【题型】解答题　【知识点】解析几何　【难度】medium
如图1，已知椭圆$\Gamma$的方程为$\dfrac{x^2}{a^2} + \dfrac{y^2}{b^2} = 1\ (a > b > 0)$和椭圆$\tau: \dfrac{x^2}{4} + \dfrac{y^2}{2} = 1$，其中$A,B$分别是椭圆$\tau$的左右顶点。

(1) 若$A,B$恰好为椭圆$\Gamma$的两个焦点，椭圆$\Gamma$和椭圆$\tau$有相同的离心率，求椭圆$\Gamma$的方程；

\vspace{0.5em}
(2) 如图2，若椭圆$\Gamma$的方程为$\dfrac{x^2}{8} + \dfrac{y^2}{4} = 1$。$P$是椭圆$\tau$上一点，射线$AP,BP$分别交椭圆$\Gamma$于$M,N$，连接$AN,BM$（$P,M,N$均在$x$轴上方）。求证：$NB,MA$斜率之积$k_{NB} \cdot k_{MA}$为定值，求出这个定值；

\vspace{0.5em}
(3) 在（2）的条件下，若$AN \parallel BM$，且两条平行线的斜率为$k(k > 0)$，求正数$k$的值。
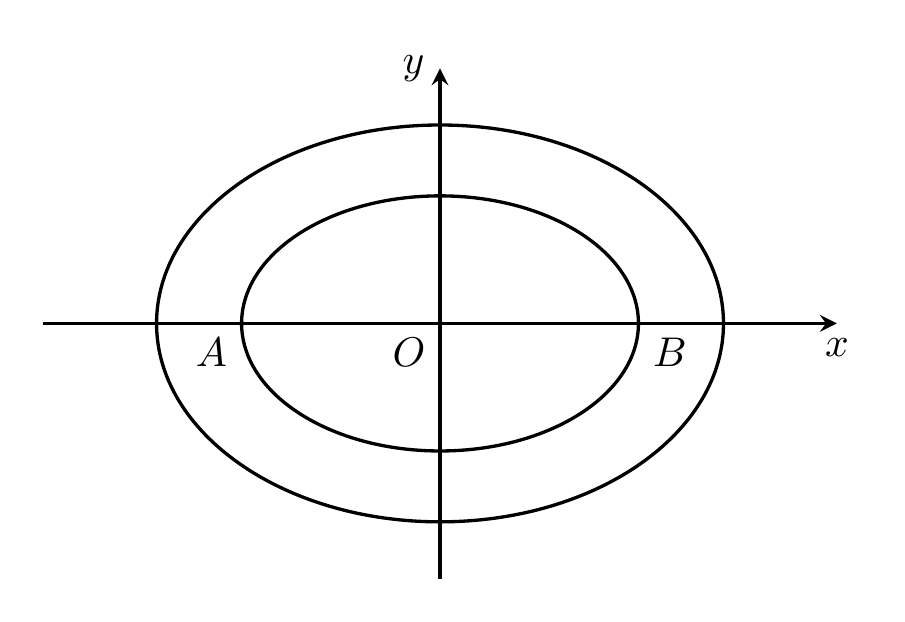
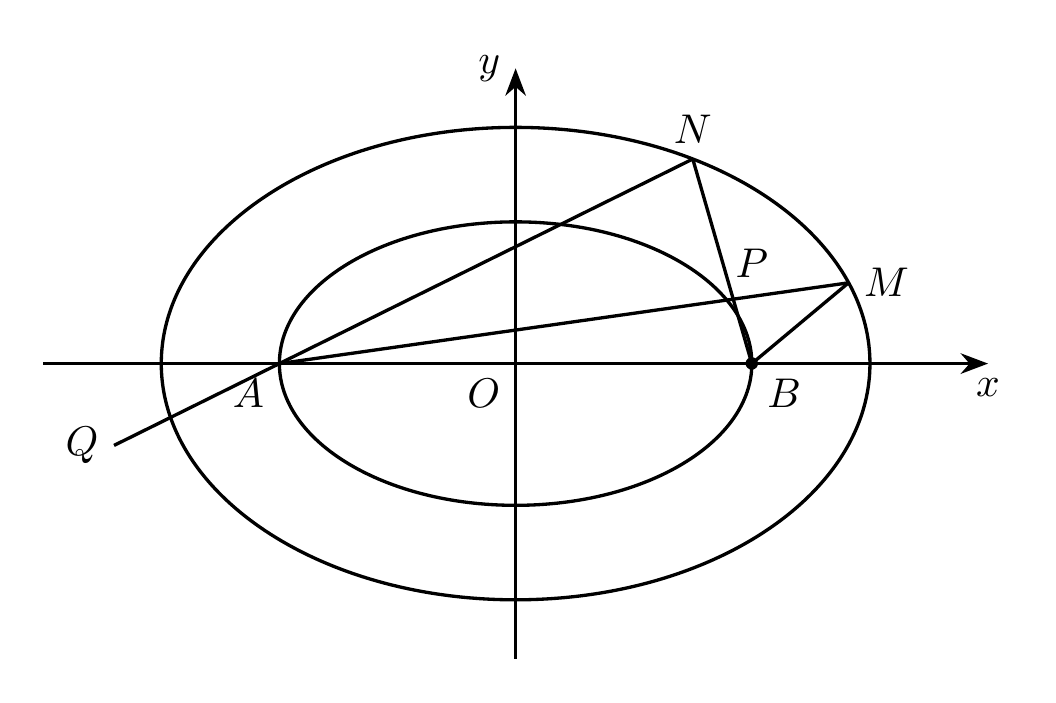
【解答】
\textbf{【答案】}
\vspace{0.5em}
(1) $\boldsymbol{\dfrac{x^2}{8} + \dfrac{y^2}{4} = 1}$

\vspace{0.5em}
(2) 证明见解析，定值为$\boldsymbol{-\dfrac{1}{2}}$

\vspace{0.5em}
(3) $\boldsymbol{\dfrac{\sqrt{6}}{6}}$

\vspace{1.5em}
% 分析部分
\textbf{【分析】}
\vspace{0.5em}
(1) 根据椭圆顶点坐标、焦点坐标、离心率和$a,b,c$的关系直接求解即可；

\vspace{0.5em}
(2) 设$P(x_0,y_0)(y_0 > 0)$，利用两点连线斜率公式表示出$k_{NB} \cdot k_{MA}$，结合$P$在椭圆上直接化简整理即可；

\vspace{0.5em}
(3) 设直线$AN$与椭圆$\Gamma$交于另一点$Q$，知$Q,M$关于坐标原点对称，将直线$AN$方程与椭圆方程联立可得韦达定理的结论，利用$k_{NB} \cdot k_{MA} = -\dfrac{1}{2}$可构造方程求得结果。

\vspace{1.5em}
% 详解部分
\textbf{【详解】}
\vspace{0.5em}
(1) 由$\tau: \dfrac{x^2}{4} + \dfrac{y^2}{2} = 1$得：$A(-2,0)$，$B(2,0)$，且$\tau$的离心率为$\dfrac{\sqrt{2}}{2}$；

$\because A,B$恰为$\Gamma$的两个焦点，即椭圆$\Gamma$的半焦距$c = 2$，

又椭圆$\Gamma$的离心率$e = \dfrac{c}{a} = \dfrac{2}{a} = \dfrac{\sqrt{2}}{2}$，$\therefore a = 2\sqrt{2}$，$\therefore b^2 = a^2 - c^2 = 4$，

$\therefore$椭圆$\Gamma$的方程为：$\dfrac{x^2}{8} + \dfrac{y^2}{4} = 1$。

\vspace{1em}
(2) 设$P(x_0,y_0)(y_0 > 0)$，则$\dfrac{x_0^2}{4} + \dfrac{y_0^2}{2} = 1$，即$y_0^2 = 2 - \dfrac{x_0^2}{2}$，

$\therefore k_{NB} = k_{PB} = \dfrac{y_0}{x_0 - 2}$，$k_{MA} = k_{PA} = \dfrac{y_0}{x_0 + 2}$，

$\therefore k_{NB} \cdot k_{MA} = \dfrac{y_0^2}{x_0^2 - 4} = \dfrac{2 - \dfrac{x_0^2}{2}}{x_0^2 - 4} = \dfrac{4 - x_0^2}{2(x_0^2 - 4)} = -\dfrac{1}{2}$，

$\therefore k_{NB} \cdot k_{MA}$为定值，定值为$-\dfrac{1}{2}$。

\vspace{1em}
(3)

\centering
\par
\raggedright  % 恢复左对齐
设直线$AN: y = k(x + 2)$，$N(x_1,y_1)$，$Q(x_2,y_2)$（$Q$为直线$AN$与$\Gamma$的另一交点），则$M(-x_2,-y_2)$（椭圆对称性），

由$\begin{cases} y = k(x + 2) \\ \dfrac{x^2}{8} + \dfrac{y^2}{4} = 1 \end{cases}$得：$(1 + 2k^2)x^2 + 8k^2x + 8k^2 - 8 = 0$，

$\Delta = 64k^4 - 4(1 + 2k^2)(8k^2 - 8) = 32k^2 + 32 > 0$恒成立，

$\therefore x_1 + x_2 = -\dfrac{8k^2}{1 + 2k^2}$，$x_1x_2 = \dfrac{8k^2 - 8}{1 + 2k^2}$，

$y_1y_2 = k^2(x_1 + 2)(x_2 + 2) = k^2\left[x_1x_2 + 2(x_1 + x_2) + 4\right] = -\dfrac{4k^2}{1 + 2k^2}$，

由（2）知$k_{NB} \cdot k_{MA} = -\dfrac{1}{2}$，即：

$\dfrac{y_1}{x_1 - 2} \cdot \dfrac{-y_2}{-x_2 + 2} = \dfrac{y_1y_2}{x_1x_2 - 2(x_1 + x_2) + 4} = \dfrac{-\dfrac{4k^2}{1 + 2k^2}}{\dfrac{8k^2 - 8 + 16k^2 + 4 + 8k^2}{1 + 2k^2}} = \dfrac{-k^2}{8k^2 - 1} = -\dfrac{1}{2}$，

解得$k^2 = \dfrac{1}{6}$，又$k > 0$，$\therefore k = \dfrac{\sqrt{6}}{6}$。

\vspace{1.5em}
% 点睛部分
\textbf{【点睛】} 关键点点睛：本题考查椭圆中的定值、参数值的求解问题；本题第三问求解的关键是能够通过椭圆的对称性将问题转化为一条直线与椭圆的交点问题，进而根据已知等量关系，利用韦达定理来进行求解。
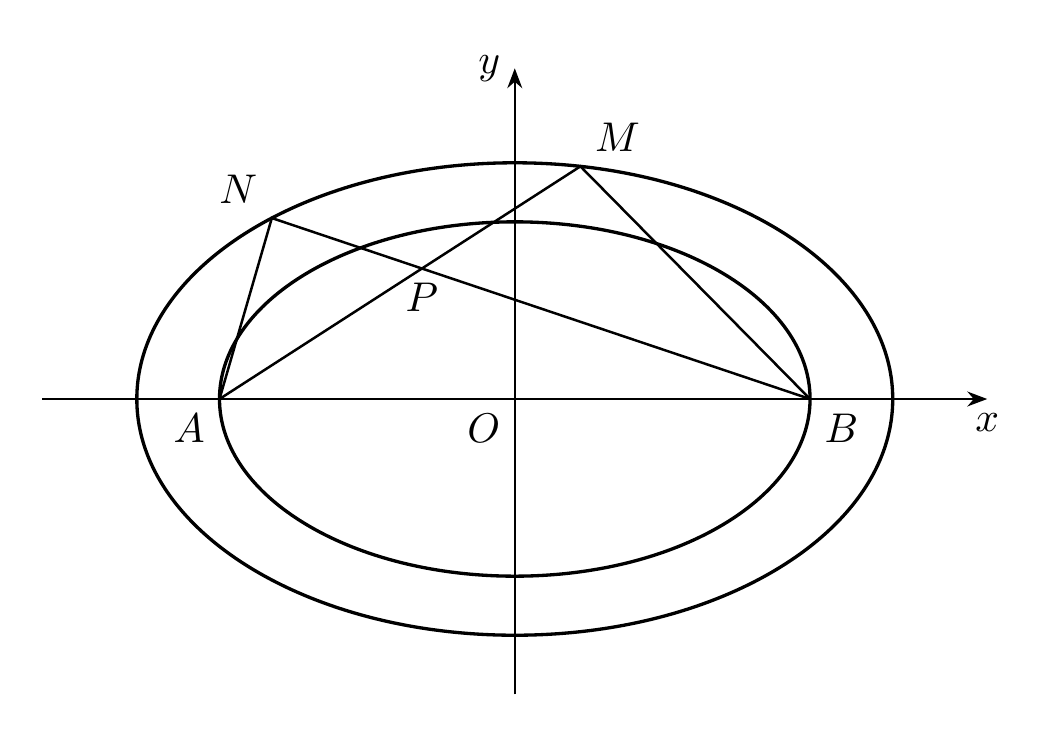